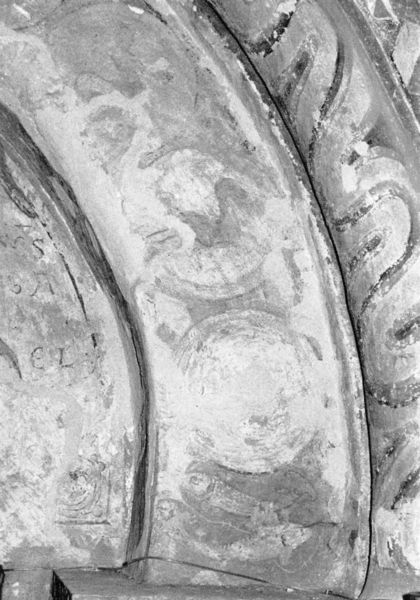
Titel: Pantheon San Isidoro von León
Standort: Léon, S. Isodoro (EU - E)
Schlagwörter: schatten, weiß, ausschnitt, geschwungen, grau, licht, schmuck, schwarz, tür, muster, ornament, wand, architektur, stein, kirche, kreis, rund, relief, schrift, wellen, bogen, mauer, rundbogen, detail, wandmalerei, langweilig, foto, fotografie, bögen, eingang, torbogen, gebogen, schwarzweiß, buchstaben, kreise, fragment, fries, portal, kaputt, archivolten, fresko, bemalung, wandbild, einfassung, eierstab, mäander, geschlungen, riss, tympanon, architekturdetail, latein, freske, beschädigt, kirchenportal, reis, relikt, altertum, verblasst, bogenlauf, verblichen, verwittert, schlangenlinien